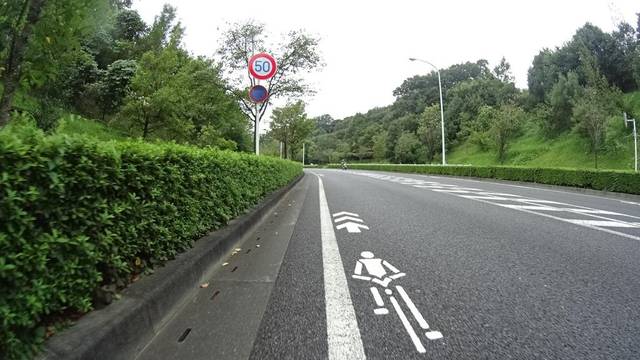
Region: Japan
Coordinates: 35.631, 139.467